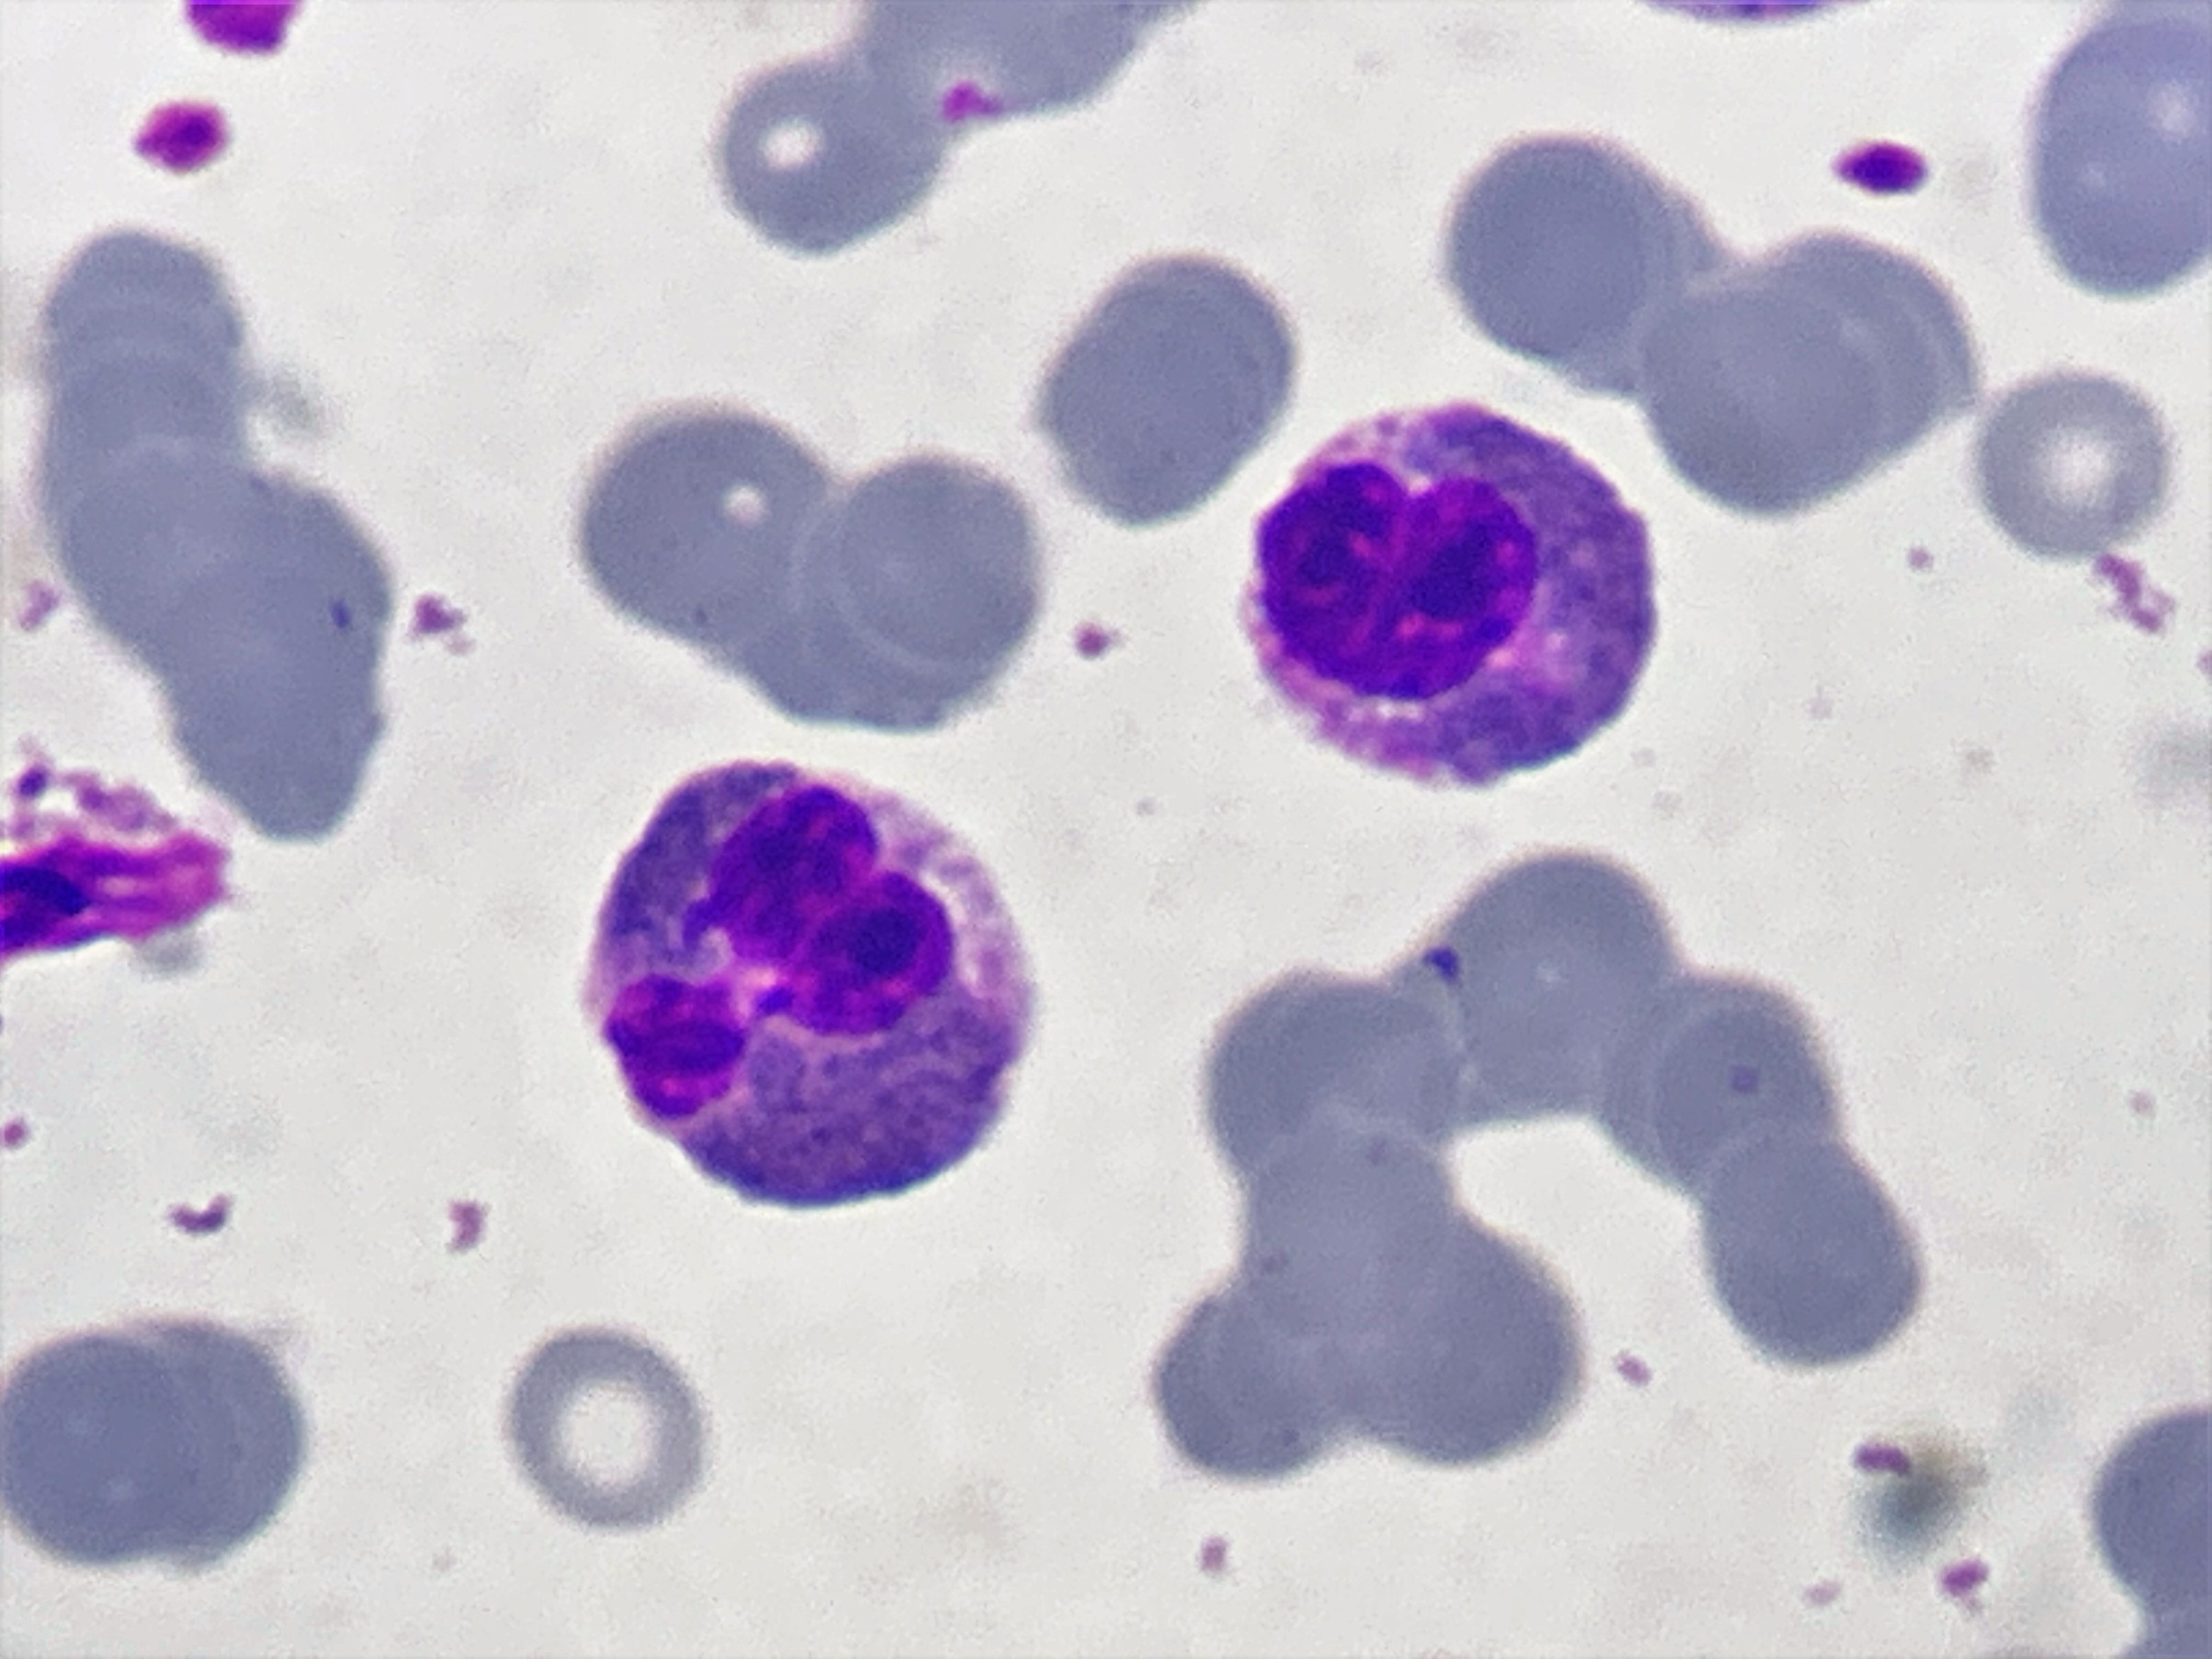
Cell type: EOSINOPHILS